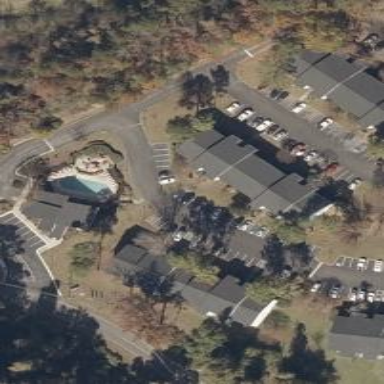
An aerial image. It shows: Image showing building with apartments.